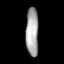
Tissue: lung
Cell type: Fibroblasts
Senescence score: 0.5615
Nuclear area (px): 604
Mean DAPI intensity: 166.275